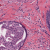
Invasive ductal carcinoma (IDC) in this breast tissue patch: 0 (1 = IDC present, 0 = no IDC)